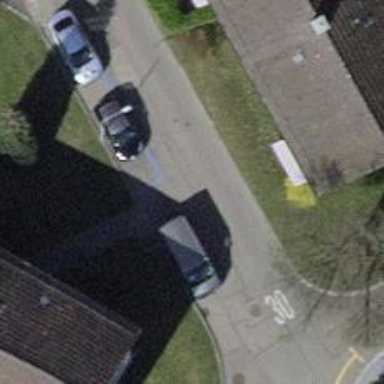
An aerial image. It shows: Footway made of paving stones.